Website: apple
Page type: customer-info-address
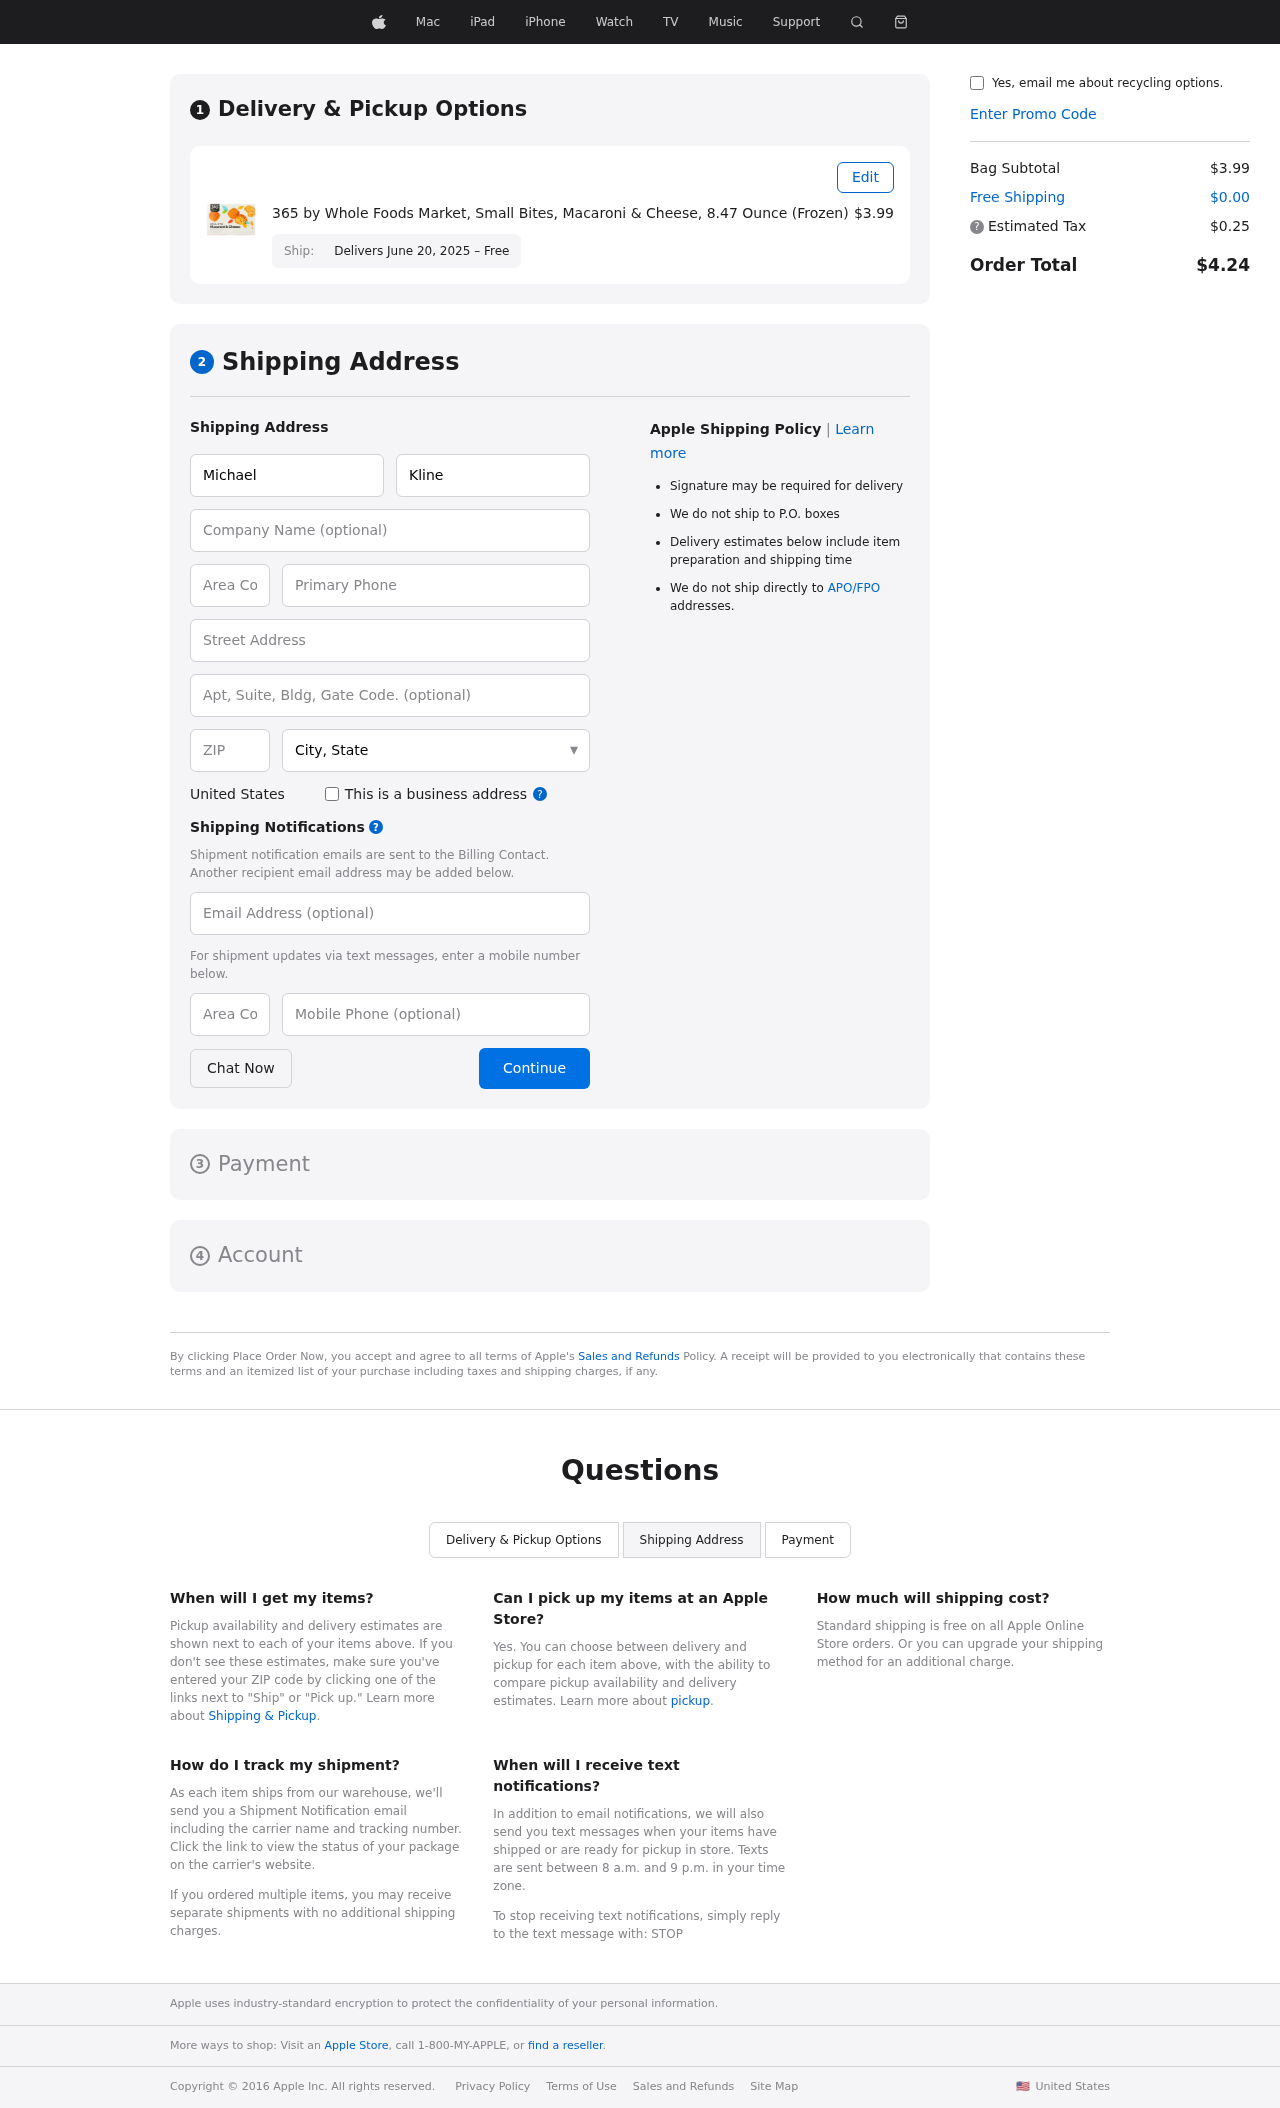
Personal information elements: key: PII_CITY_STATE
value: East Felicia, NM
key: PII_COUNTRY
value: United States
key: PII_EMAIL
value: michaelkline@hotmail.com
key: PII_FIRSTNAME
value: Michael
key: PII_LASTNAME
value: Kline
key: PII_PHONE
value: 9375253982
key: PII_PHONE_AREA
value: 937
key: PII_POSTCODE
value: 13330
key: PII_STREET
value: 7288 Walker Squares Apt. 930
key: PII_STREET2
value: Suite 643
Product elements: key: PRODUCT1_NAME
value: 365 by Whole Foods Market, Small Bites, Macaroni & Cheese, 8.47 Ounce (Frozen)
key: PRODUCT1_PRICE
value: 3.99
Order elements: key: ORDER_DELIVERY_DATE
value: Delivers June 20, 2025 – Free
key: ORDER_SUBTOTAL
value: $3.99
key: ORDER_SHIPPING_COST
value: $0.00
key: ORDER_TAX
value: $0.25
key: ORDER_TOTAL
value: $4.24